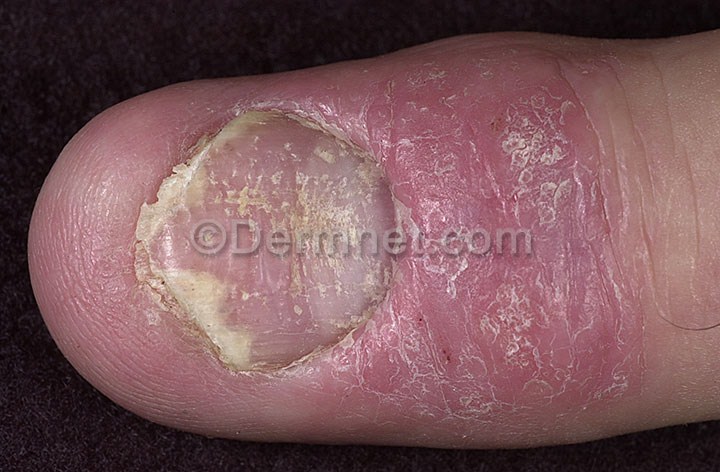
Disease: Psoriasis pictures Lichen Planus and related diseases